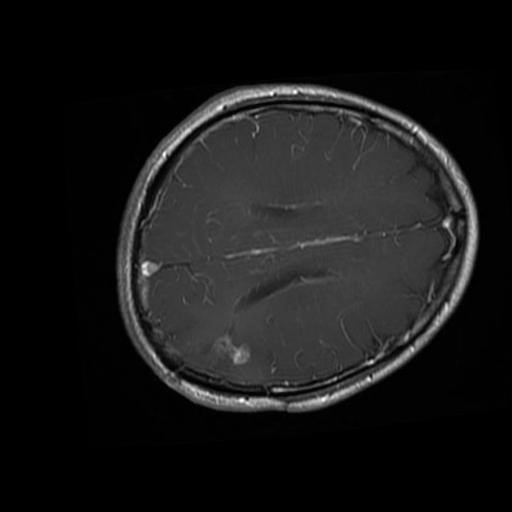
Label: brain_glioma